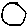
Label: circle